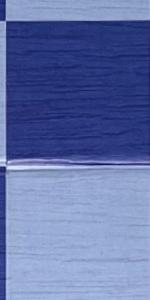
Label: Empty